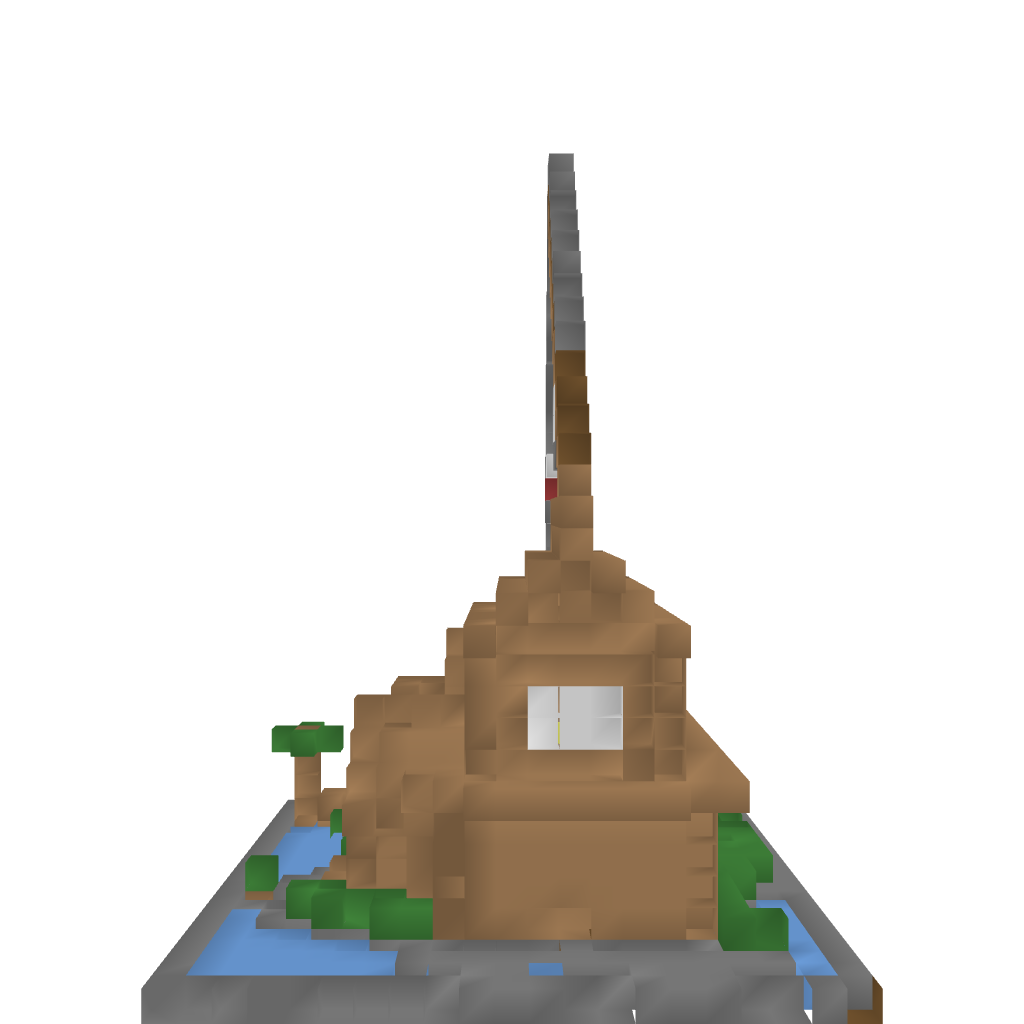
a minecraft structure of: Fishing lodge high quality